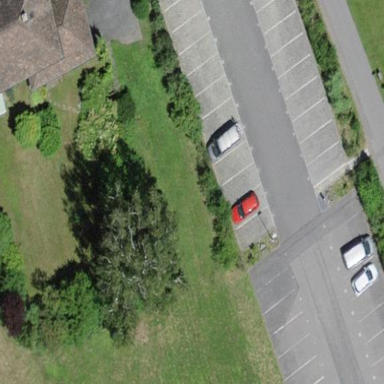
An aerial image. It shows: Parking area with asphalt surface.